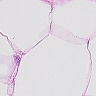
Metastatic tissue present: no